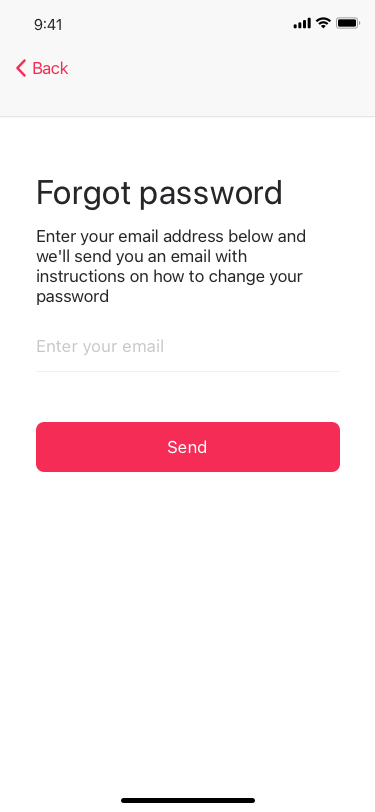
Text in this UI design:
Back
Forgot password
Enter your email
Send
Enter your email address below and we'll send you an email with instructions on how to change your password